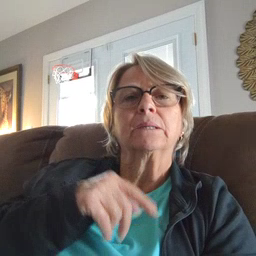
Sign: toothbrush